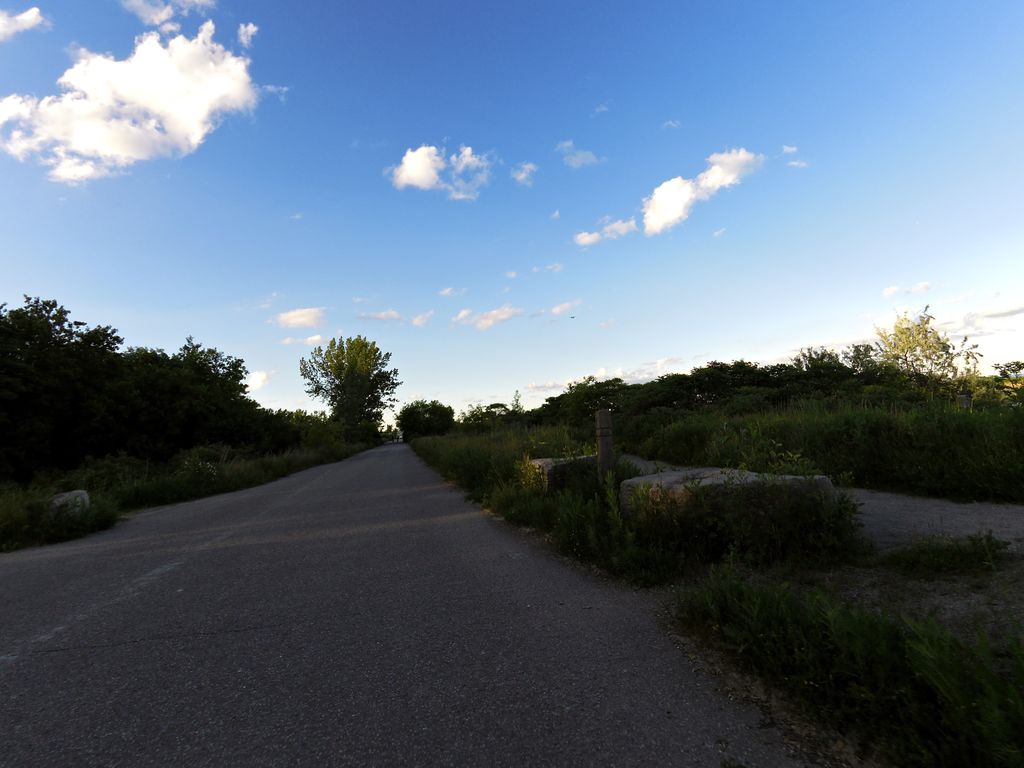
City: toronto